Question: I am trying to build an interactive background for my WPF application. As you can tell from the screenshot below, it consists of individual rectangles scattered throughout the background and I want them to individually fade in and out.
I am calculating the amount of rectangles required based on the Virtual Screen Size of the users machine (mine is 3200x1200 for example). That way maximizing and minimizing the window will reveal more of the background. As stated, for my resolution I am going to need 3220 rectangles.
The way I have this implemented now is all rectangles are added to a canvas with randomly generated alpha values. I then delay-begin an auto-looping animation (see below). Unofrtunatly this is causing my application to be extremely sluggish (rightfully so). Is there anyway I can implement this type of effect and have much better performance?
'''
<Storyboard x:Key="uiStoryboardTile" AutoReverse="True" RepeatBehavior="Forever">
<ColorAnimationUsingKeyFrames
Storyboard.TargetProperty="(Shape.Fill).(SolidColorBrush.Color)">
<EasingColorKeyFrame KeyTime="0:0:2" Value="Transparent"/>
</ColorAnimationUsingKeyFrames>
</Storyboard>
'''

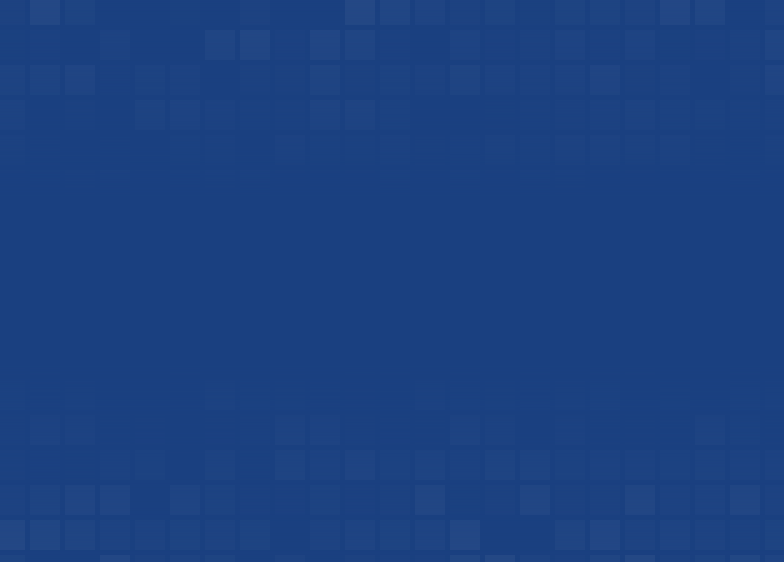
Answer: Here's what I would do to improve performance:
1) Create only the Rectangles that are visible in the background.
2) Randomly bind the Fill property of each Rectangle to one of a number of StaticResources of predefined colors (10-20 should probably do the trick).
3) Create a storyboard that animates those StaticResources.
You would lose the individualality each Rectangle, but it should animate without killing your application.
For example, add some resources to animate (they're rectangles since you can't directly animate a SolidColorBrush):
'''
<Window.Resources>
<Rectangle x:Key="Color0" Fill="#FFFFCFFF" />
<Rectangle x:Key="Color1" Fill="#FFFFC2C2" />
<Rectangle x:Key="Color2" Fill="#FFFFEFD2" />
...
</Window.Resources>
'''
Your Storyboard would look something like:
'''
<Storyboard x:Key="BackgroundAnimation" AutoReverse="True" RepeatBehavior="Forever">
<ColorAnimationUsingKeyFrames Storyboard.Target="{StaticResource Color0}"
Storyboard.TargetProperty="(Shape.Fill).(SolidColorBrush.Color)"
BeginTime="0:0:0:0"
AutoReverse="True"
Duration="00:00:03.00">
<ColorKeyFrameCollection>
<EasingColorKeyFrame Value="Transparent" />
</ColorKeyFrameCollection>
</ColorAnimationUsingKeyFrames>
<!-- Add keyframes for each color, varying start and duration -->
...
</Storyboard>
'''
In your code-behind where you generate all the rectangles, you'll need to bind to the resources. So somewhere in the loop, you'll need to add:
'''
// I'll leave the implementation of GetRandomColorId to you
resourceId = GetRandomColorId(MAX_COLORS);
Shape source = (Shape)this.FindResource("Color" + resourceId);
Binding binding = new Binding
{
Path = new PropertyPath("Fill"),
Source = source
};
rect.SetBinding(Shape.FillProperty, binding);
'''
Finally, all you'll have to do is start the BackgroundAnimation.